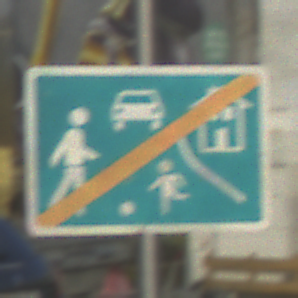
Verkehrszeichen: EndeVerkehrsberuhigterBereich
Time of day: MorningAfternoon
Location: Outdoor (Urban)
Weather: PartlyCloudy
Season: NotSpecified
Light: Natural